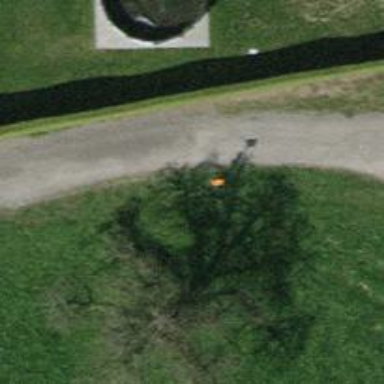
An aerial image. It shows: Orange aerial marker.